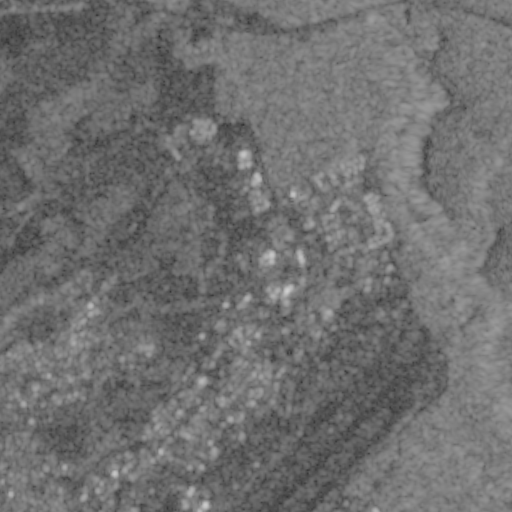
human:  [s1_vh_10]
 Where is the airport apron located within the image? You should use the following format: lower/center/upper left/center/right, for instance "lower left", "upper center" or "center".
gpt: The airport apron is located in the lower of the image.
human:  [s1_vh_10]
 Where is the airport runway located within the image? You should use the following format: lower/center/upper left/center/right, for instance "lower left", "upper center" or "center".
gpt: The airport runway is located in the lower of the image.
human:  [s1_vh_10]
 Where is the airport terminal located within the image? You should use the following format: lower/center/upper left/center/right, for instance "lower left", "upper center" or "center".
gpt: The airport terminal is located in the lower left of the image.
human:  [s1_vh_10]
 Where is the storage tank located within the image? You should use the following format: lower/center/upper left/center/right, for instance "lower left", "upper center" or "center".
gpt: The storage tank is located in the lower left of the image.
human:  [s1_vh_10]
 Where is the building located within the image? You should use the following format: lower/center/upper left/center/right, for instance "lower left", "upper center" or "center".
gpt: There is no building in the image.

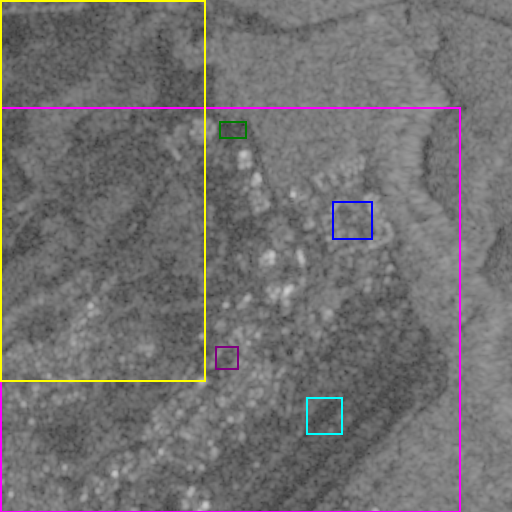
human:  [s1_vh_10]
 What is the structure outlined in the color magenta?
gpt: The structure outlined in magenta is an airport.
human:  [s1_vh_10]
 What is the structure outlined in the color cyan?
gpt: The structure outlined in cyan is an airport apron.
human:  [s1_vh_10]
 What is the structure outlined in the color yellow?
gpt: The structure outlined in yellow is a crop field.
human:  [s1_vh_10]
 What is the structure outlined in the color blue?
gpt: The structure outlined in blue is a park.
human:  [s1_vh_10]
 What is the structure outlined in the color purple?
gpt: The structure outlined in purple is a parking lot.
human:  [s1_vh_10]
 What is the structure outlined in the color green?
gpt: The structure outlined in green is a track.
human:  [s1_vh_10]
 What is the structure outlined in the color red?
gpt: There is no red outline.